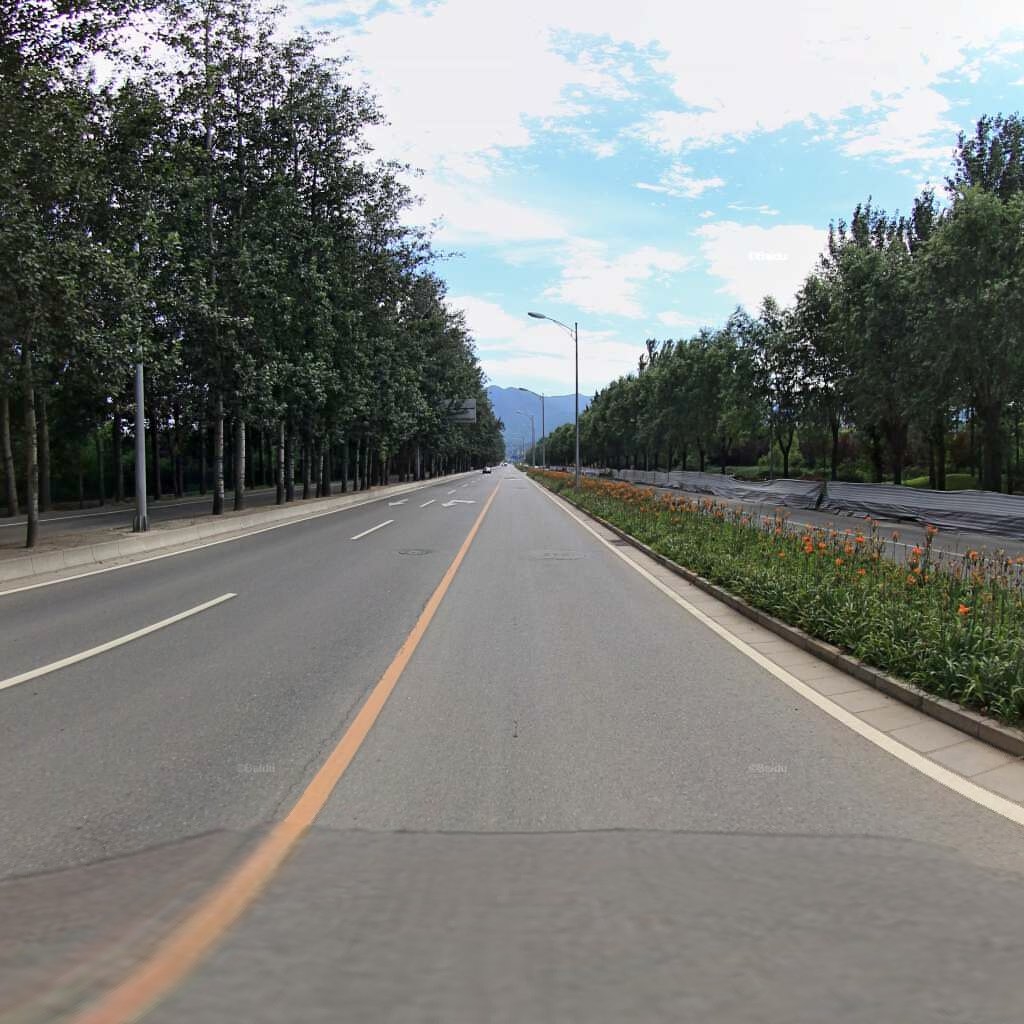
Region: Haidian
Road damage annotations: longitudinal crack, manhole cover